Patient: sex F, age 75
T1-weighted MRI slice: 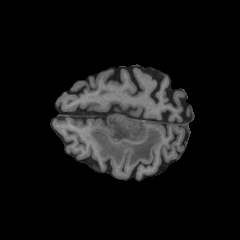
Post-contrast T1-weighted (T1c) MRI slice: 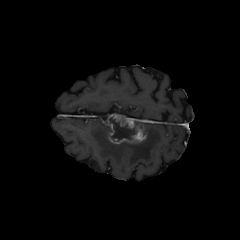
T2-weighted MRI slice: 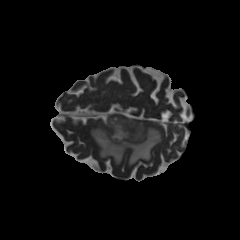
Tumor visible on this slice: yes
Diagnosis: Glioblastoma, IDH-wildtype
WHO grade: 4